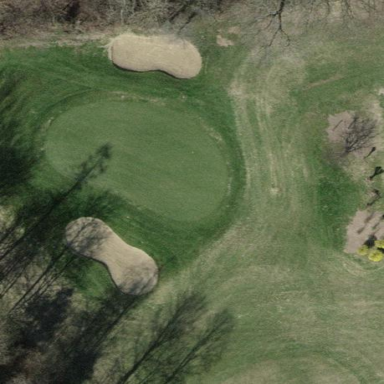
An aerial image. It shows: Green golf area with grass land use.